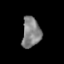
Tissue: skin
Cell type: Epithelial cells
Senescence score: 0.2251
Nuclear area (px): 546
Mean DAPI intensity: 131.826